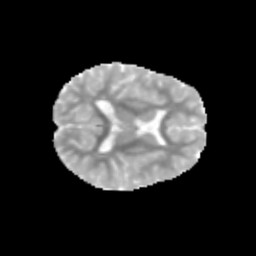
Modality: MD
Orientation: axial
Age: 9
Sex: female
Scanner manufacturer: siemens
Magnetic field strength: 3 T
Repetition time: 3.8 s
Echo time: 0.07 s